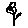
Label: flower